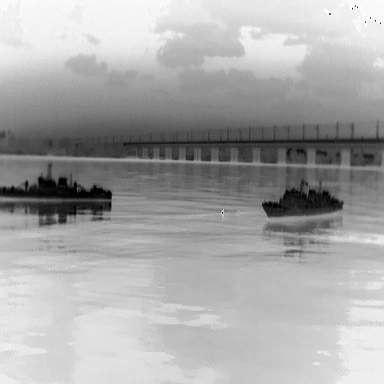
There are two warships in the infrared image.